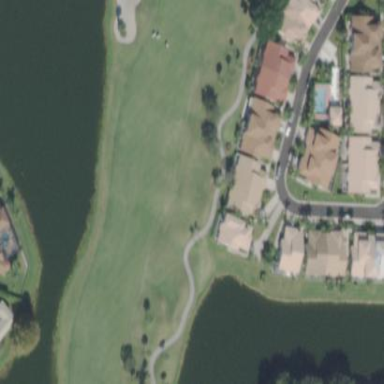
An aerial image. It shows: Grassy area designated as golf fairway.